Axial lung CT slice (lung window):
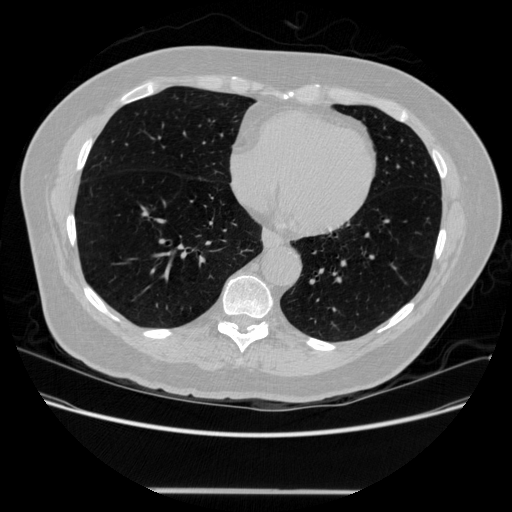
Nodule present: no